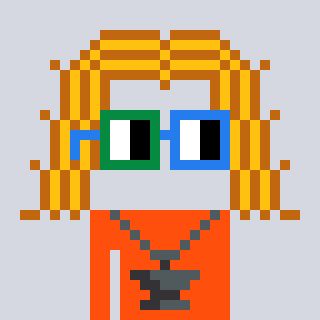
a pixel art character with square green and blue glasses, a hair-shaped head and a orange-colored body on a cool background